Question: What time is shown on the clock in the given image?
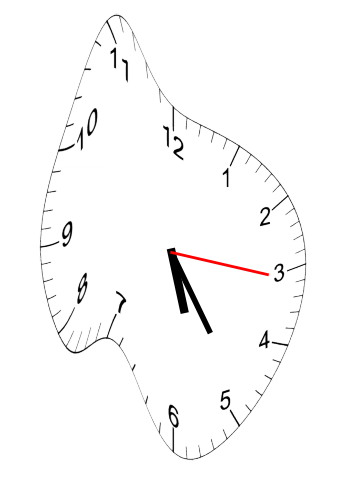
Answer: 05:24:16